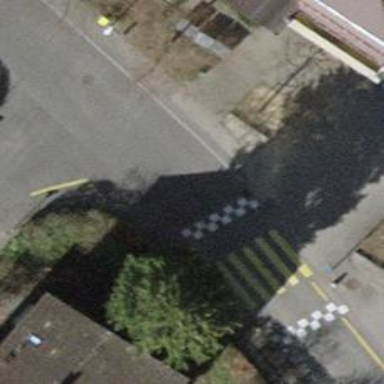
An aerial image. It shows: Bollard made of concrete.